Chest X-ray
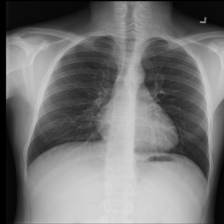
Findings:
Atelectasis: negative
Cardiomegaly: negative
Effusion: negative
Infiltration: negative
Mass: negative
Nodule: negative
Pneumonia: negative
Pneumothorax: negative
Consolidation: negative
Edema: negative
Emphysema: negative
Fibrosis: negative
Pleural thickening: negative
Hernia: negative